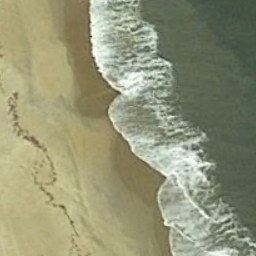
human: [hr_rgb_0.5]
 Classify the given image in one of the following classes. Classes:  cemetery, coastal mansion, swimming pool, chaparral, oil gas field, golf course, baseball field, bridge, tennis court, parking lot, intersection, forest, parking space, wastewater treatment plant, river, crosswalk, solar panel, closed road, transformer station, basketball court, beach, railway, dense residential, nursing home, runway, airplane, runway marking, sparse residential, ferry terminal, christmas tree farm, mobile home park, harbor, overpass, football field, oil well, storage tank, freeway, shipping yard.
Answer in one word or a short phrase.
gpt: beach